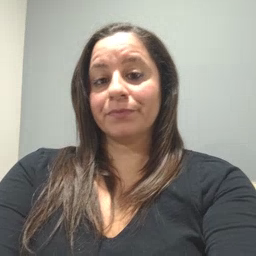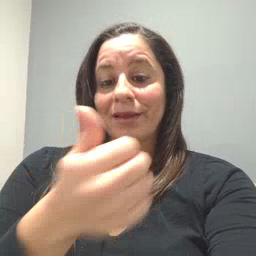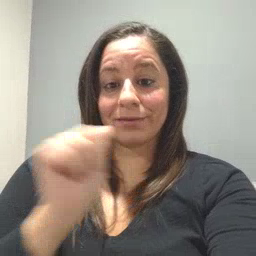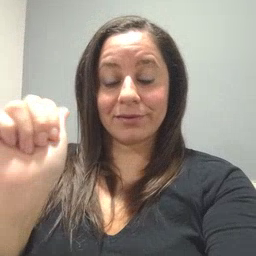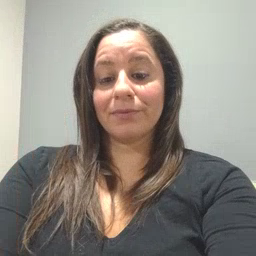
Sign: any